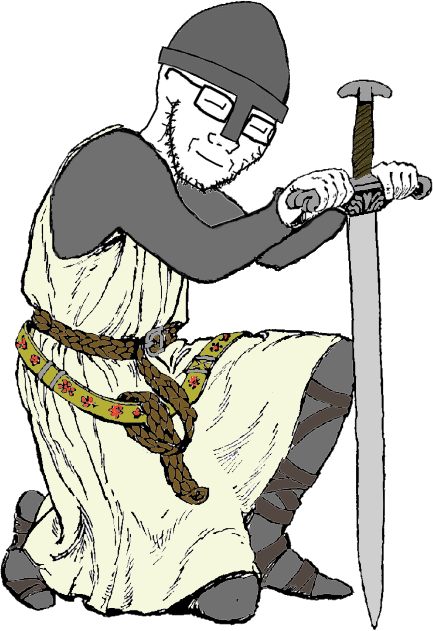
Label: 5_Soyjak